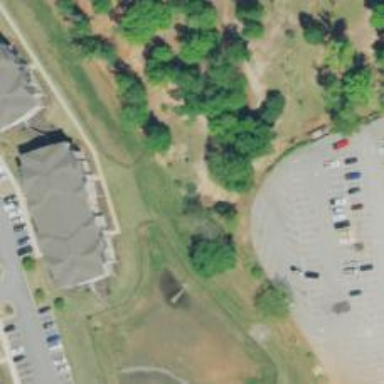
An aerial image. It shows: Disc golf basket.